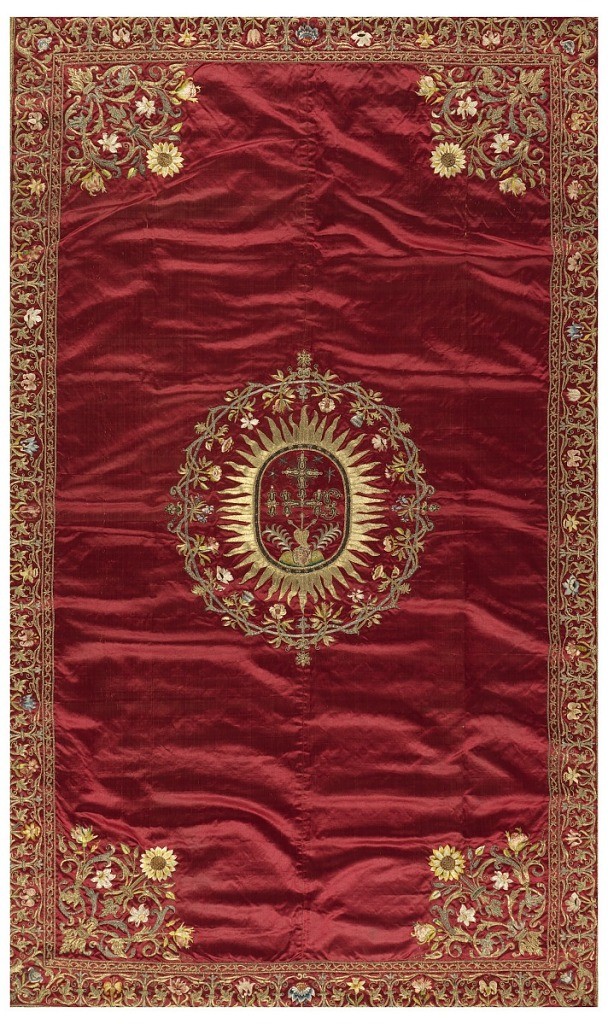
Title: Hanging
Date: late 18th–early 19th century
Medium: silk on silk foundation, metallic thread Technique: embroidered
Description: Hanging of dark red silk embroidered along all sides with a border showing a floral pattern in metallic thread and polychrome silk. Center shows an oval-shaped sun filled a pierced heart and other symbolic devices.